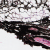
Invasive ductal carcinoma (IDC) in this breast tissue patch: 0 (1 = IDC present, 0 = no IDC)